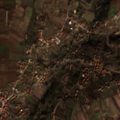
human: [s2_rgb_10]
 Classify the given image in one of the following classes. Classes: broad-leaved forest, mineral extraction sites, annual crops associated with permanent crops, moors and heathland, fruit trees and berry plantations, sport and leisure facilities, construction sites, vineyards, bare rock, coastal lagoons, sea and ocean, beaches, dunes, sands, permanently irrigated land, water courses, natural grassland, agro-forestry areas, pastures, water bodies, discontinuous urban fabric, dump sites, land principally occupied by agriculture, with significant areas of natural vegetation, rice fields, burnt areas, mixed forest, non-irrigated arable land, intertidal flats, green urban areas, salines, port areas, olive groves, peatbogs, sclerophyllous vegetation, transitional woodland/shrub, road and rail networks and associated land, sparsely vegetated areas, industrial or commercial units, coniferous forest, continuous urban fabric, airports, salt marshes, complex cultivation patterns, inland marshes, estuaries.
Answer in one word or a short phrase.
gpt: discontinuous urban fabric, complex cultivation patterns, land principally occupied by agriculture, with significant areas of natural vegetation